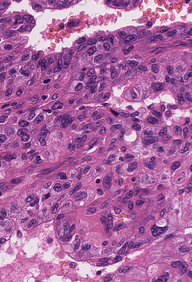
Tumor epithelial tissue: yes
Tumor-associated stroma tissue: no
Normal tissue: no